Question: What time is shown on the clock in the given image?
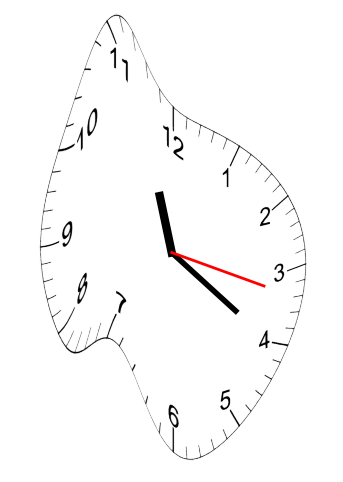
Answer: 11:20:17